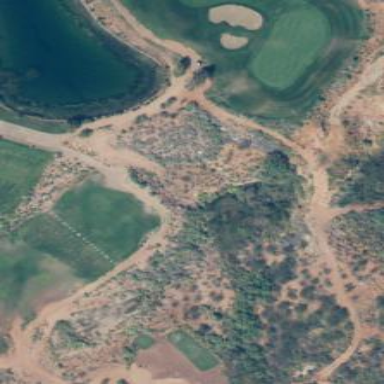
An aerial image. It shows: Grassy area designated as golf tee.